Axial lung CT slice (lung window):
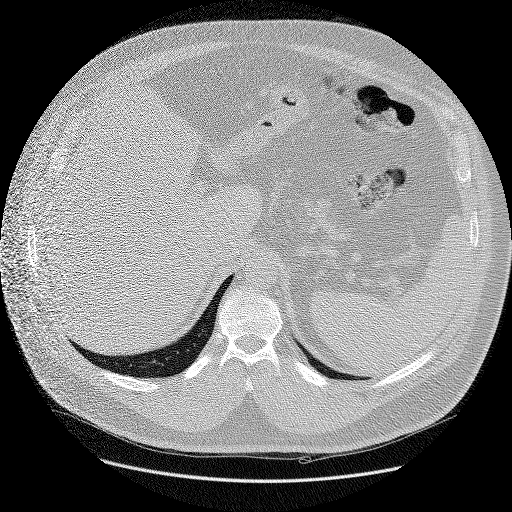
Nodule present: no